Interaction volume radius: 5 \u00c5
Interaction volume height: 15 \u00c5
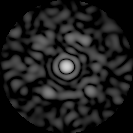
Disorder parameter: 0.8108